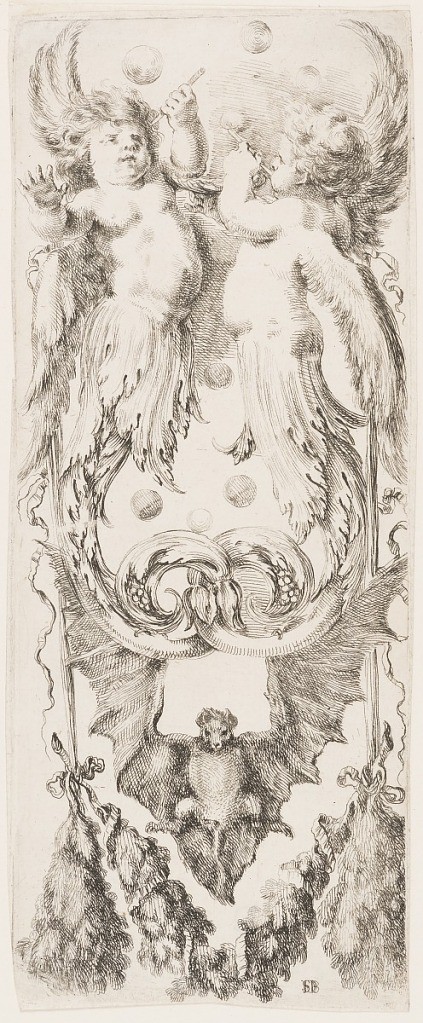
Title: Ornamenti o Grottesche (Grotesque Ornament)
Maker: Stefano della Bella, Italian, 1610–1664
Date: ca. 1653
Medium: Etching on off-white laid paper
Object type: Print
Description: Vertical rectangle showing putti with acanthus tails blowing bubbles, a bat and a swag.